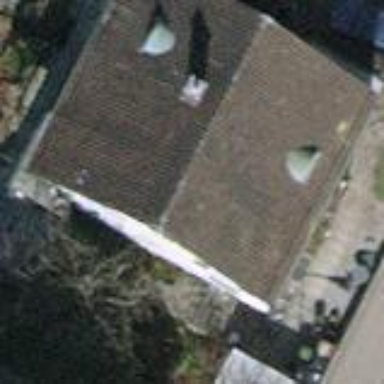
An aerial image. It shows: Building with tile roof.